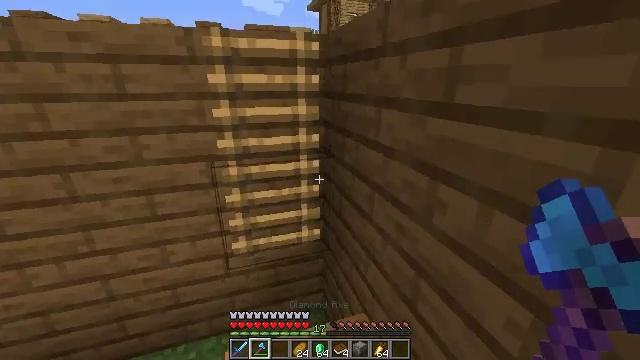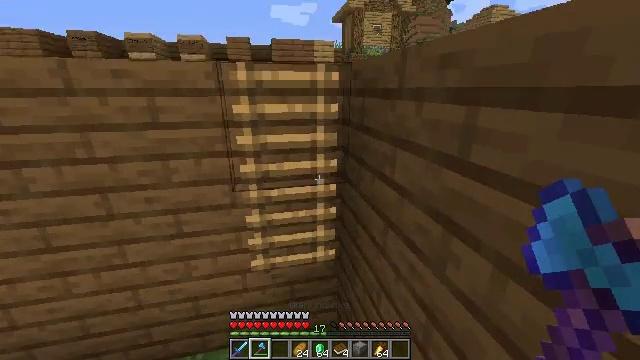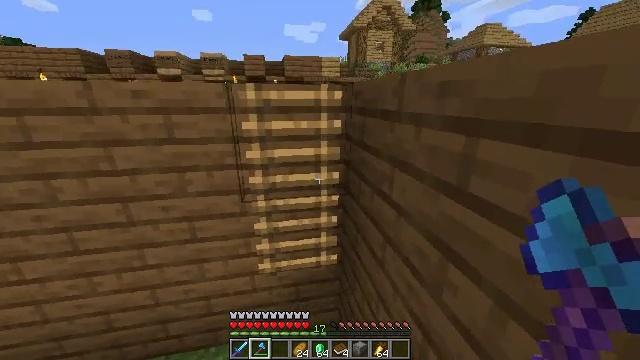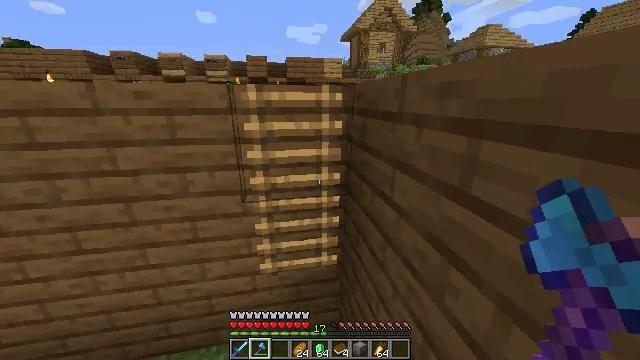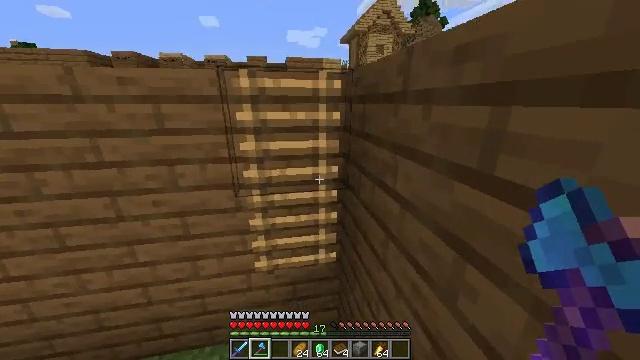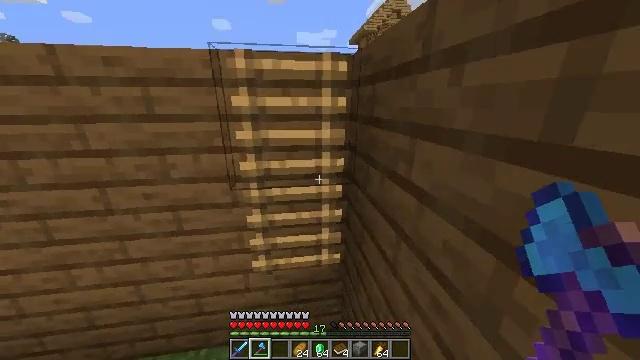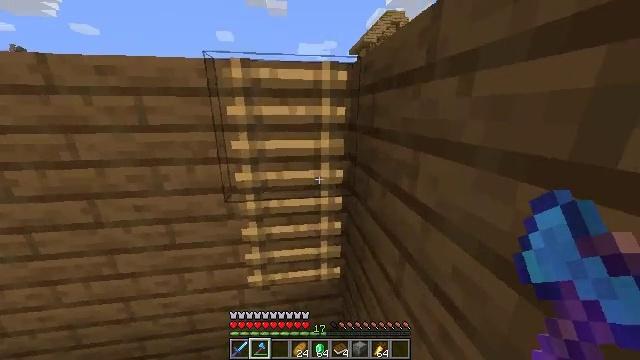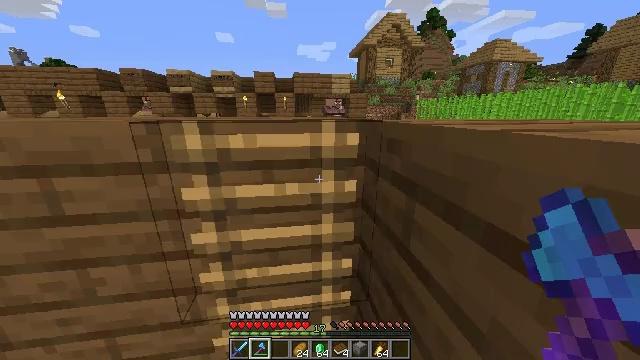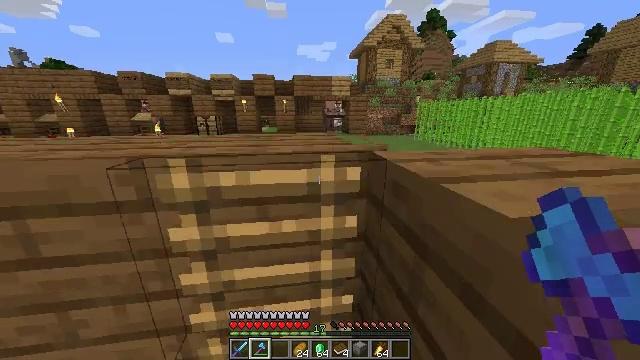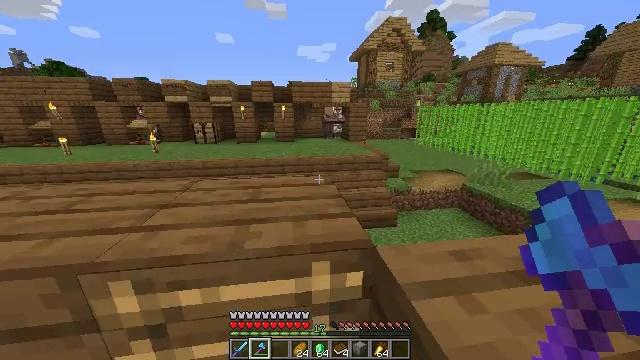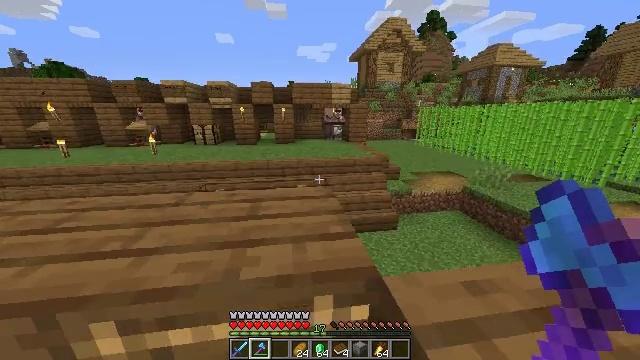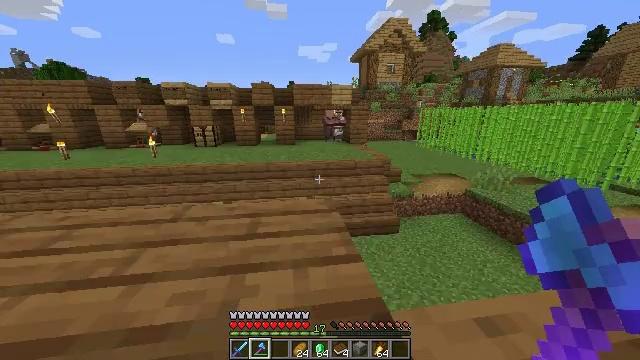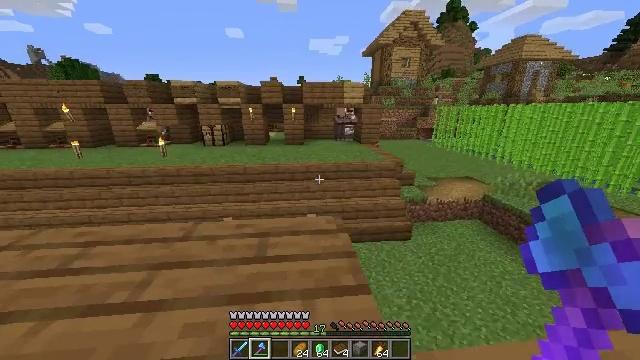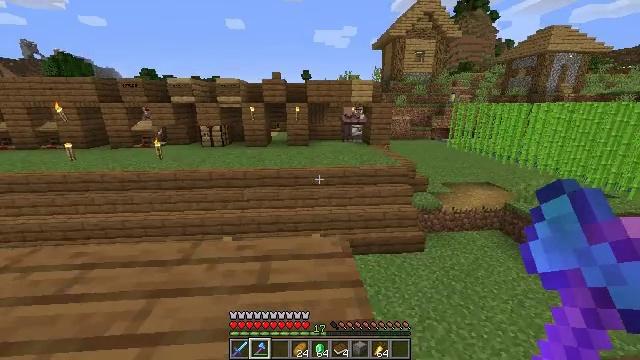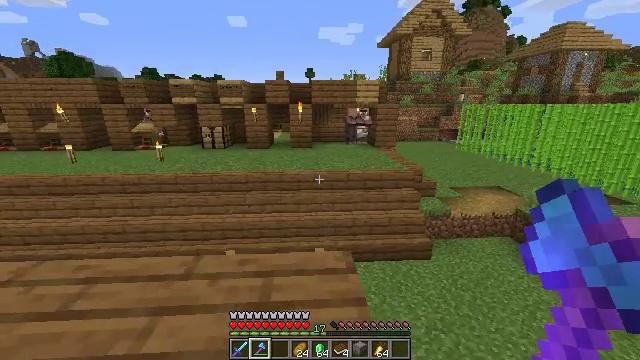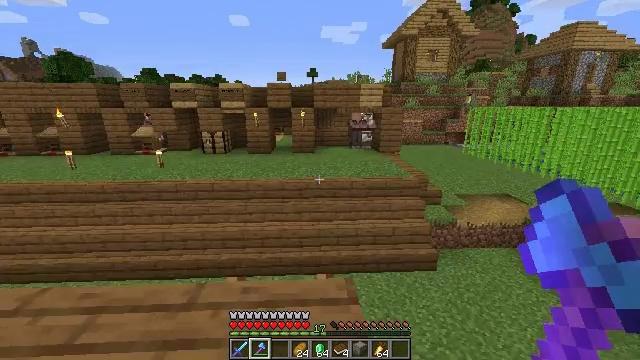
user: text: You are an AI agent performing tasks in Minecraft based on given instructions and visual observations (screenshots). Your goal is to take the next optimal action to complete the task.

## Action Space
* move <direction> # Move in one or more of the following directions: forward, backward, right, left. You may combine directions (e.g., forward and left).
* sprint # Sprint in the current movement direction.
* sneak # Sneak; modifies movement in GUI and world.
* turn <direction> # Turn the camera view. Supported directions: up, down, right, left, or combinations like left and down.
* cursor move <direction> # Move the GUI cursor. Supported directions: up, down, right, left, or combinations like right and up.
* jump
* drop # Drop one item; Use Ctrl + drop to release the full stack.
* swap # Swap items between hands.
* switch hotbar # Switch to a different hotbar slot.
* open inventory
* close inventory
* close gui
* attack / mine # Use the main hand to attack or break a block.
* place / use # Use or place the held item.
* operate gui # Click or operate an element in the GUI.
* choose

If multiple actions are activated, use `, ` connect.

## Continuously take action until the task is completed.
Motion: motion action
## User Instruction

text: Form a golden helmet using the crafting table and gold.
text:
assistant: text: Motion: move forward, sprint, turn left and up, jump
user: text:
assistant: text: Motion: move forward, sprint, turn left, jump
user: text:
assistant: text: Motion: move forward, sprint, jump
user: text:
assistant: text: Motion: move forward, sprint, jump
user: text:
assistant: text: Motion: move forward, sprint, turn left, jump
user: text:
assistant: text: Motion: move forward, sprint, turn up, jump
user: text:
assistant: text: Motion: move forward, sprint, jump
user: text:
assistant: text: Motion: move forward, sprint, jump
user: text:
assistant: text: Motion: move forward, sprint, jump
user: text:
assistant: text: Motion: move forward, sprint, jump
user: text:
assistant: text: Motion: move forward, sprint, jump
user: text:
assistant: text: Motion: move forward, sprint, turn left, jump
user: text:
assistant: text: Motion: move forward, sprint, turn left, jump
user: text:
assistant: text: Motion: move forward, sprint, jump
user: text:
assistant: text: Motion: move forward, sprint, jump
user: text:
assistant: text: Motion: move forward, sprint, jump
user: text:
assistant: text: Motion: move forward, sprint, jump
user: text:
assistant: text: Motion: move forward, sprint, jump
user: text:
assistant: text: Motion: move forward, sprint, jump
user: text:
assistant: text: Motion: move forward, sprint
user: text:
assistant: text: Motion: move forward, sprint, turn right and down
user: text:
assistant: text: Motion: move forward, sprint, turn right and down
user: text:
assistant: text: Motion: move forward, sprint, turn right
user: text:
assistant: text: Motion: move forward, sprint
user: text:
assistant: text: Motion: move forward, sprint
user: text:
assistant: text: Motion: move forward, sprint, jump
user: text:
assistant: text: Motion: move forward, sprint, jump
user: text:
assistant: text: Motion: move forward, sprint, jump
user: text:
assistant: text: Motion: move forward, sprint, jump
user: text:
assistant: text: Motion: move forward, sprint, jump